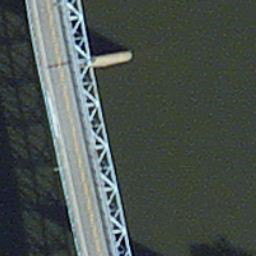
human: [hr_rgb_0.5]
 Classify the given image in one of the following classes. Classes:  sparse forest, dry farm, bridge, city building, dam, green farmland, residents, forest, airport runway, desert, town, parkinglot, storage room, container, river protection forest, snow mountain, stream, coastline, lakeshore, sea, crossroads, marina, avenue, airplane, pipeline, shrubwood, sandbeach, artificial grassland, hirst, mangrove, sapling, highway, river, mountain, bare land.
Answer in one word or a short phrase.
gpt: bridge